Question: In my app the user is able to select a photo from the library with the code below. Because I want the user to crop the photo I have made sure that setAllowsEditing:YES.
When you select the photo you can move and scale the image but when the image is viewed later on (selectedImage) the image reverts back to its original size ???
'''
myPicker = [[UIImagePickerController alloc] init];
[myPicker setSourceType: UIImagePickerControllerSourceTypePhotoLibrary];
[myPicker setToolbarHidden:NO];
[myPicker setAllowsEditing:YES];
myPicker.delegate = self;
//this adds mypicker to current view
[self presentViewController:myPicker animated:YES completion:NULL];
-(void)imagePickerController:(UIImagePickerController *)picker didFinishPickingMediaWithInfo:(NSDictionary *)info{
selectedImage = [[UIImage alloc]init];
selectedImage = [info objectForKey:@"UIImagePickerControllerOriginalImage"];
'''

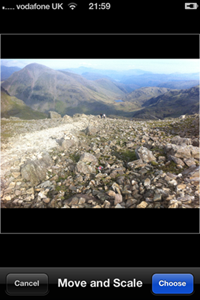
Answer: you just have to use "UIImagePickerControllerEditedImage" instead of "UIImagePickerControllerOriginalImage".
thanks.